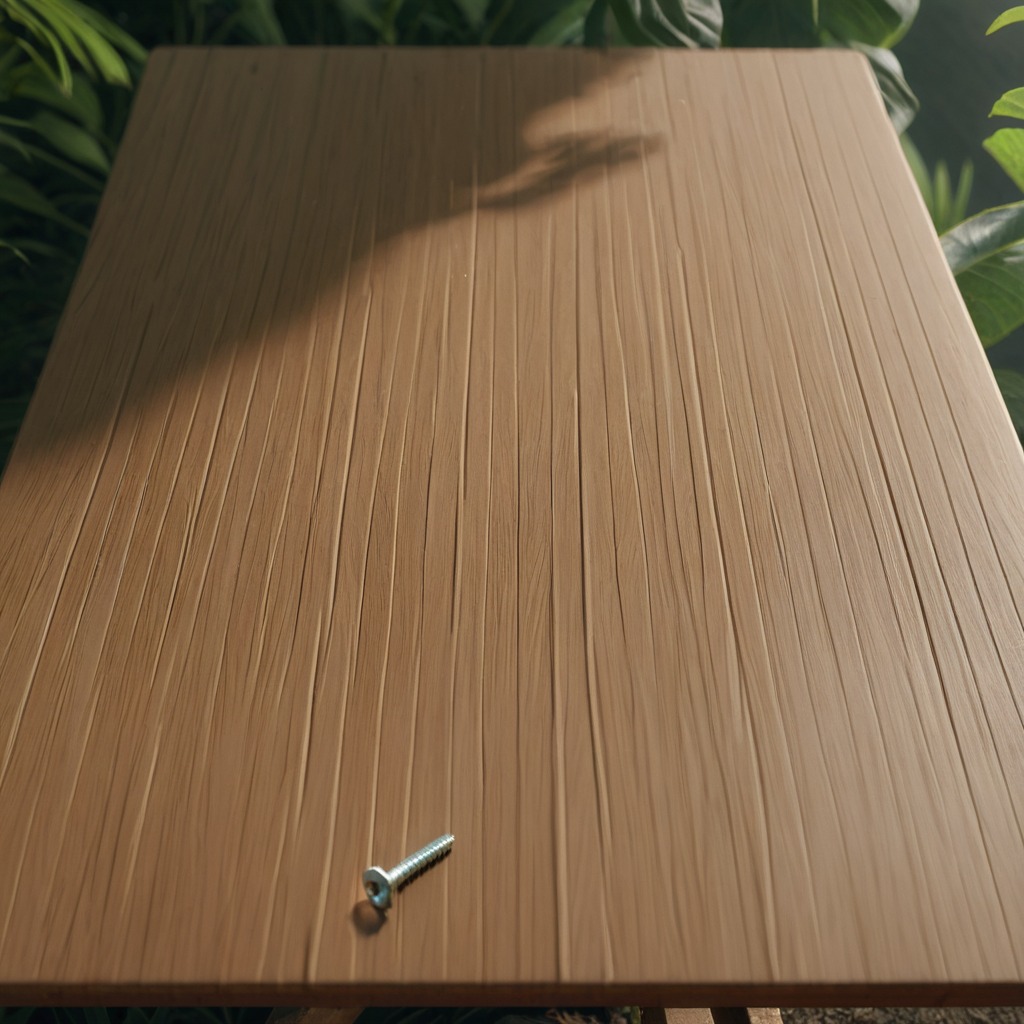
A metal screw lies on a wooden table in a jungle field workshop tent.